Question: I am working on Android application in which I am using list fragment. I have added one button in the top of the layout. My problem is that it is repeating in every list option. I just want it to be displayed only one time in the top of INDIA option list.
My code with snap shots are given below:
'''
public class CountryList extends ListFragment {
Button btn1;
// Array of strings storing country names
String[] countries = new String[] {
"India",
"Pakistan",
"Sri Lanka",
"China",
"Bangladesh",
"Nepal",
"Afghanistan",
"North Korea",
"South Korea",
"Japan"
};
// Array of integers points to images stored in /res/drawable/
int[] flags = new int[]{
R.drawable.india,
R.drawable.pakistan,
R.drawable.srilanka,
R.drawable.china,
R.drawable.bangladesh,
R.drawable.nepal,
R.drawable.afghanistan,
R.drawable.nkorea,
R.drawable.skorea,
R.drawable.japan
};
// Array of strings to store currencies
String[] currency = new String[]{
"Indian Rupee",
"Pakistani Rupee",
"Sri Lankan Rupee",
"Renminbi",
"Bangladeshi Taka",
"Nepalese Rupee",
"Afghani",
"North Korean Won",
"South Korean Won",
"Japanese Yen"
};
@Override
public View onCreateView(LayoutInflater inflater, ViewGroup container,Bundle savedInstanceState) {
// Each row in the list stores country name, currency and flag
List<HashMap<String,String>> aList = new ArrayList<HashMap<String,String>>();
for(int i=0;i<10;i++){
if(countries[i]=="India"){
}
HashMap<String, String> hm = new HashMap<String,String>();
hm.put("txt", "Country : " + countries[i]);
hm.put("cur","Currency : " + currency[i]);
hm.put("flag", Integer.toString(flags[i]) );
aList.add(hm);
}
// Keys used in Hashmap
String[] from = { "flag","txt","cur" };
// Ids of views in listview_layout
int[] to = { R.id.flag,R.id.txt,R.id.cur};
// Instantiating an adapter to store each items
// R.layout.listview_layout defines the layout of each item
SimpleAdapter adapter = new SimpleAdapter(getActivity().getBaseContext(), aList, R.layout.listview_layout, from, to);
setListAdapter(adapter);
return super.onCreateView(inflater, container, savedInstanceState);
}
}
'''
My XML code:
'''
<?xml version="1.0" encoding="utf-8"?>
<LinearLayout xmlns:android="http://schemas.android.com/apk/res/android"
android:layout_width="fill_parent"
android:layout_height="fill_parent"
android:orientation="vertical"
>
<Button
android:id="@+id/button1"
android:layout_width="wrap_content"
android:layout_height="wrap_content"
android:layout_gravity="center"
android:text="Button" />
<ImageView
android:id="@+id/flag"
android:layout_width="50dp"
android:layout_height="50dp"
android:contentDescription="HELLO WORLD"
android:layout_gravity="center"
/>
<LinearLayout
android:layout_width="match_parent"
android:layout_height="match_parent"
android:orientation="vertical" >
<TextView
android:id="@+id/txt"
android:layout_width="wrap_content"
android:layout_height="wrap_content"
android:textSize="15dp" />
<TextView
android:id="@+id/cur"
android:layout_width="wrap_content"
android:layout_height="wrap_content"
android:textSize="10dp" />
</LinearLayout>
</LinearLayout>
'''

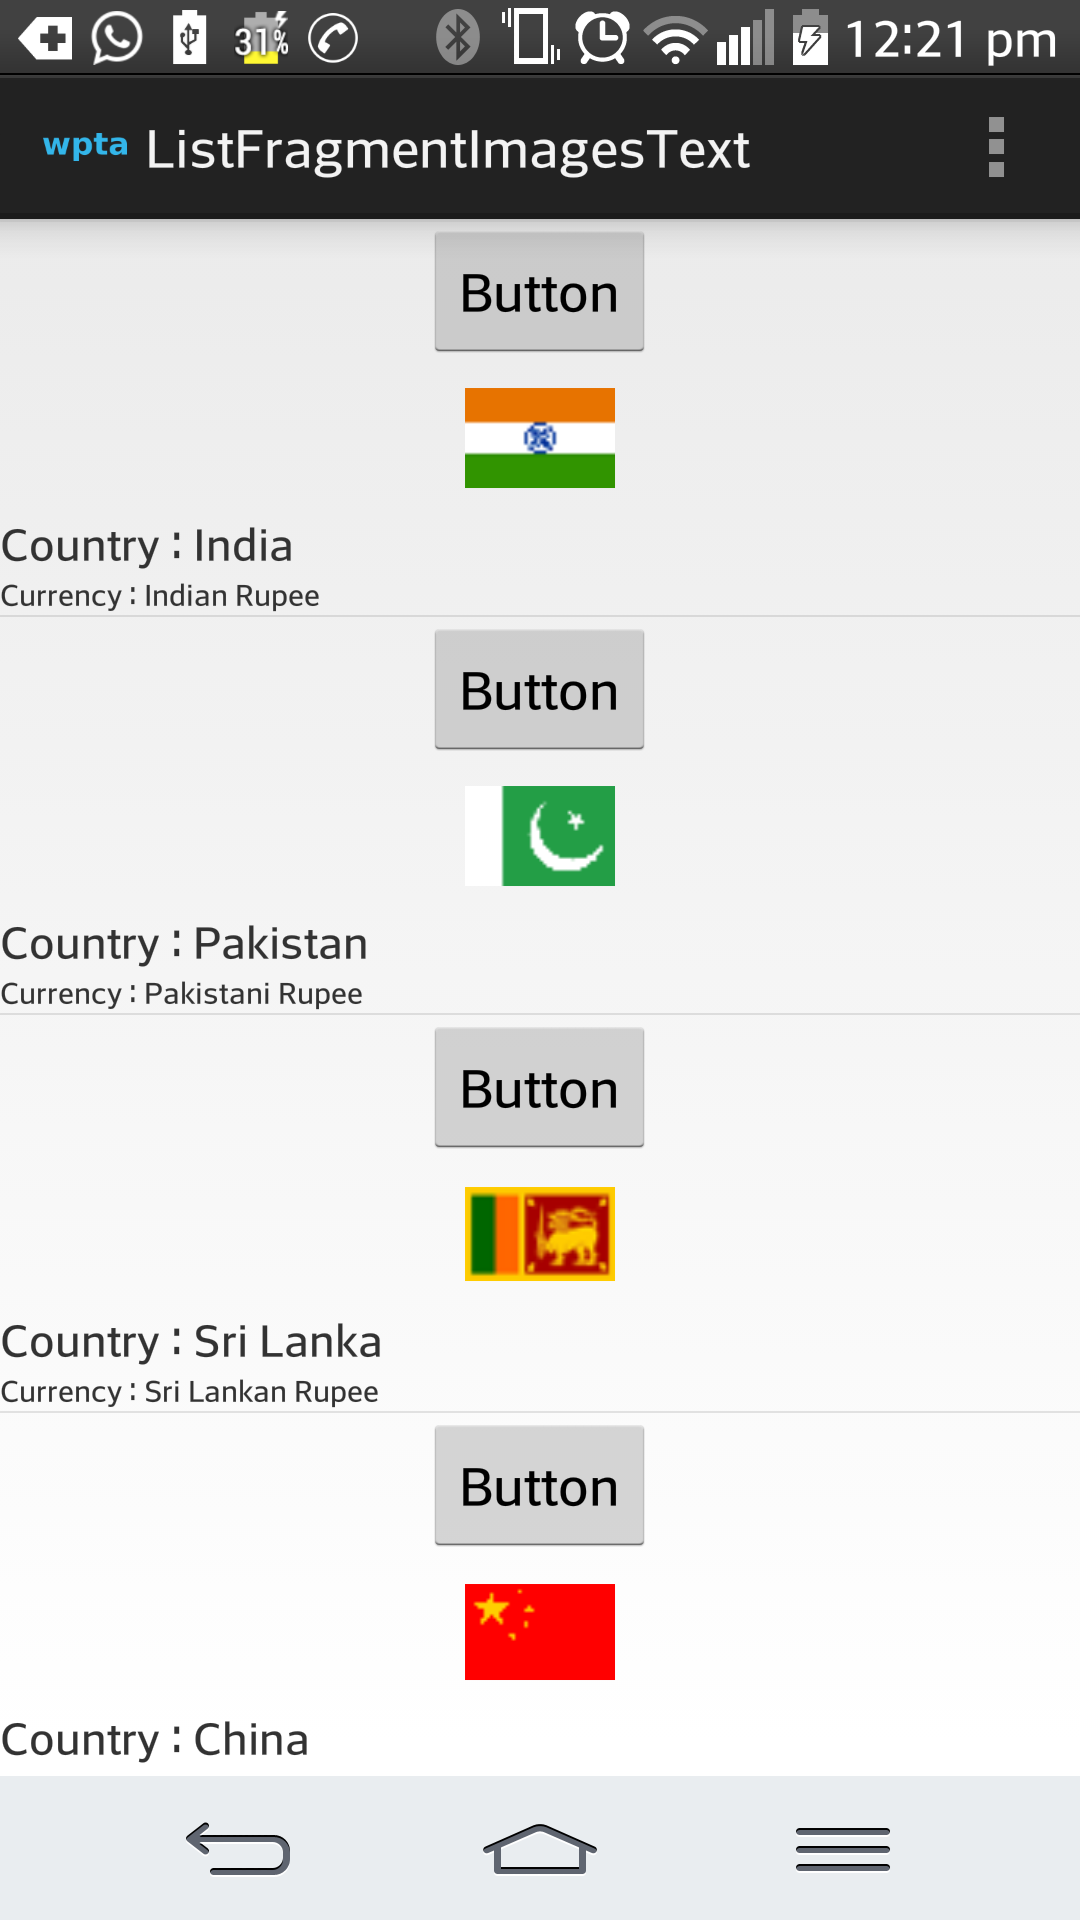
Answer: I think you have already made a custom layout for your list.
You'r using 'SimpleAdapter'. But for your requirement you need to make a custom adapter to which you can implements as a 'SimpleAdapter' or 'BaseAdapter'. In that class you would be find a 'getView()' method in which you can inflate your custom view and check the below condition.
'''
if(countries[position].eqauls("India")) {
yourButton.setVisibility(View.VISIBLE);
}else{
yourButton.setVisibility(View.GONE);
}
'''